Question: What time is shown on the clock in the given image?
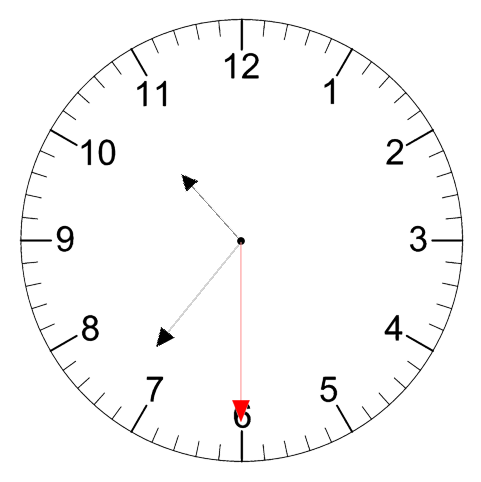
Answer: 10:36:30